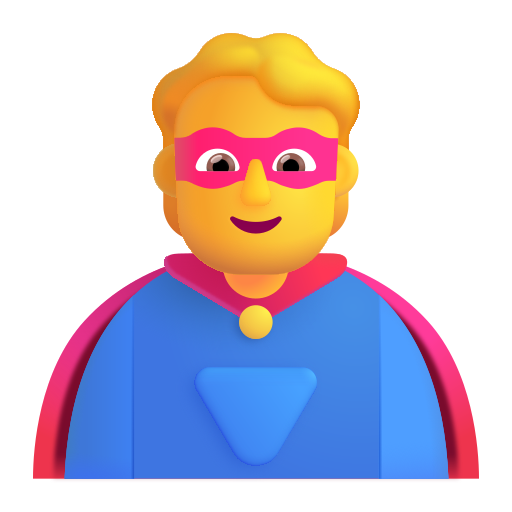
person superhero color default